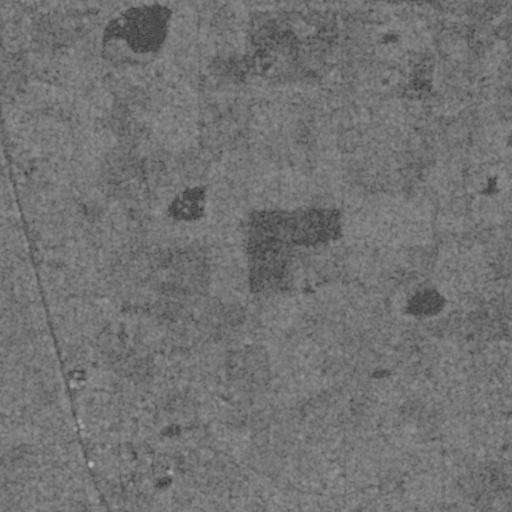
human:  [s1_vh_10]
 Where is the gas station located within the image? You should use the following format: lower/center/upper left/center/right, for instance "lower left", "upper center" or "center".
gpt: The gas station is located in the lower left of the image.
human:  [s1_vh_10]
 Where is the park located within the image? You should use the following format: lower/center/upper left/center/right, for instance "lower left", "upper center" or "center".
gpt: The park is located in the lower left of the image.
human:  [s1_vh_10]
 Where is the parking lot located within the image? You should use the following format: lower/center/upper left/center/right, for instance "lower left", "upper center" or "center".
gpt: The parking lot is located in the lower left of the image.
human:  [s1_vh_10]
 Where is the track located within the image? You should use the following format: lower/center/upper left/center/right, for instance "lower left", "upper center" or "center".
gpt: The track is located in the lower center of the image.
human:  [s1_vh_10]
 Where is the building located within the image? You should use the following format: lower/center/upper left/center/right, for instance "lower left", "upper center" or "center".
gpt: The building is located in the lower left of the image.
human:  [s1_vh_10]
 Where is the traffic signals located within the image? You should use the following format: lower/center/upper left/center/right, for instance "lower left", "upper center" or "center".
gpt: The traffic signals is located in the lower left of the image.
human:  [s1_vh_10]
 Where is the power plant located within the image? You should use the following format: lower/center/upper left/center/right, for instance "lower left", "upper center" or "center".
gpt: There is no power plant in the image.

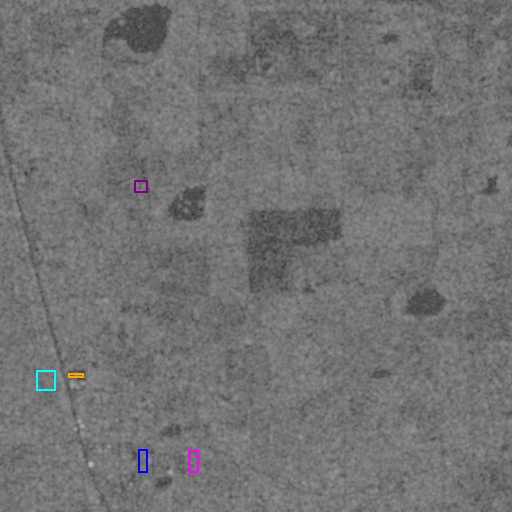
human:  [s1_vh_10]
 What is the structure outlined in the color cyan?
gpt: The structure outlined in cyan is a park.
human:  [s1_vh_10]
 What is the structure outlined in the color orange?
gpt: The structure outlined in orange is a parking lot.
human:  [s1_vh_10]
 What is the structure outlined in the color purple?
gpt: The structure outlined in purple is a power substation.
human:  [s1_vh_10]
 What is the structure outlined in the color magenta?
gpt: The structure outlined in magenta is a track.
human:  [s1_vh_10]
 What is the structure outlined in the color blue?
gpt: The structure outlined in blue is a building.
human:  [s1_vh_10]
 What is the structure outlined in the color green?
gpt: There is no green outline.